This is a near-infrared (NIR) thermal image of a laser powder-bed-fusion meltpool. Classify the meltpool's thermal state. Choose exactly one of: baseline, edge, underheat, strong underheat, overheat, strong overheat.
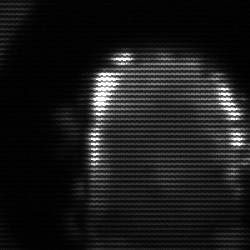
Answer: baseline